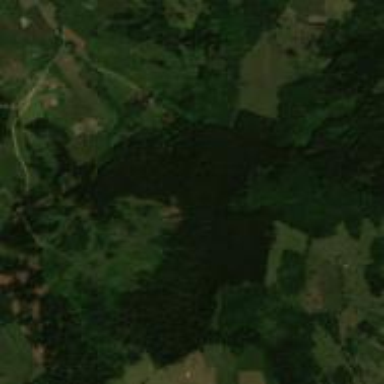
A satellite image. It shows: Coniferous forest area.